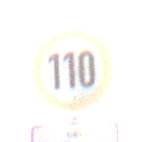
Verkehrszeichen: Geschwindigkeit110
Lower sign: BeiNaesse
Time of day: MorningAfternoon
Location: Outdoor (Suburban)
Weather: Overcast
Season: NotSpecified
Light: Natural